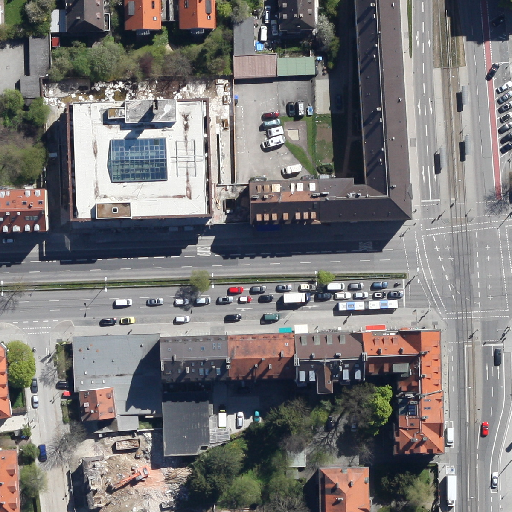
Referring expression: bus